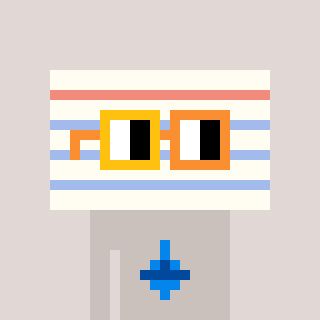
a pixel art character with square yellow and orange glasses, a empty notebook page-shaped head and a foggrey-colored body on a warm background